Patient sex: M
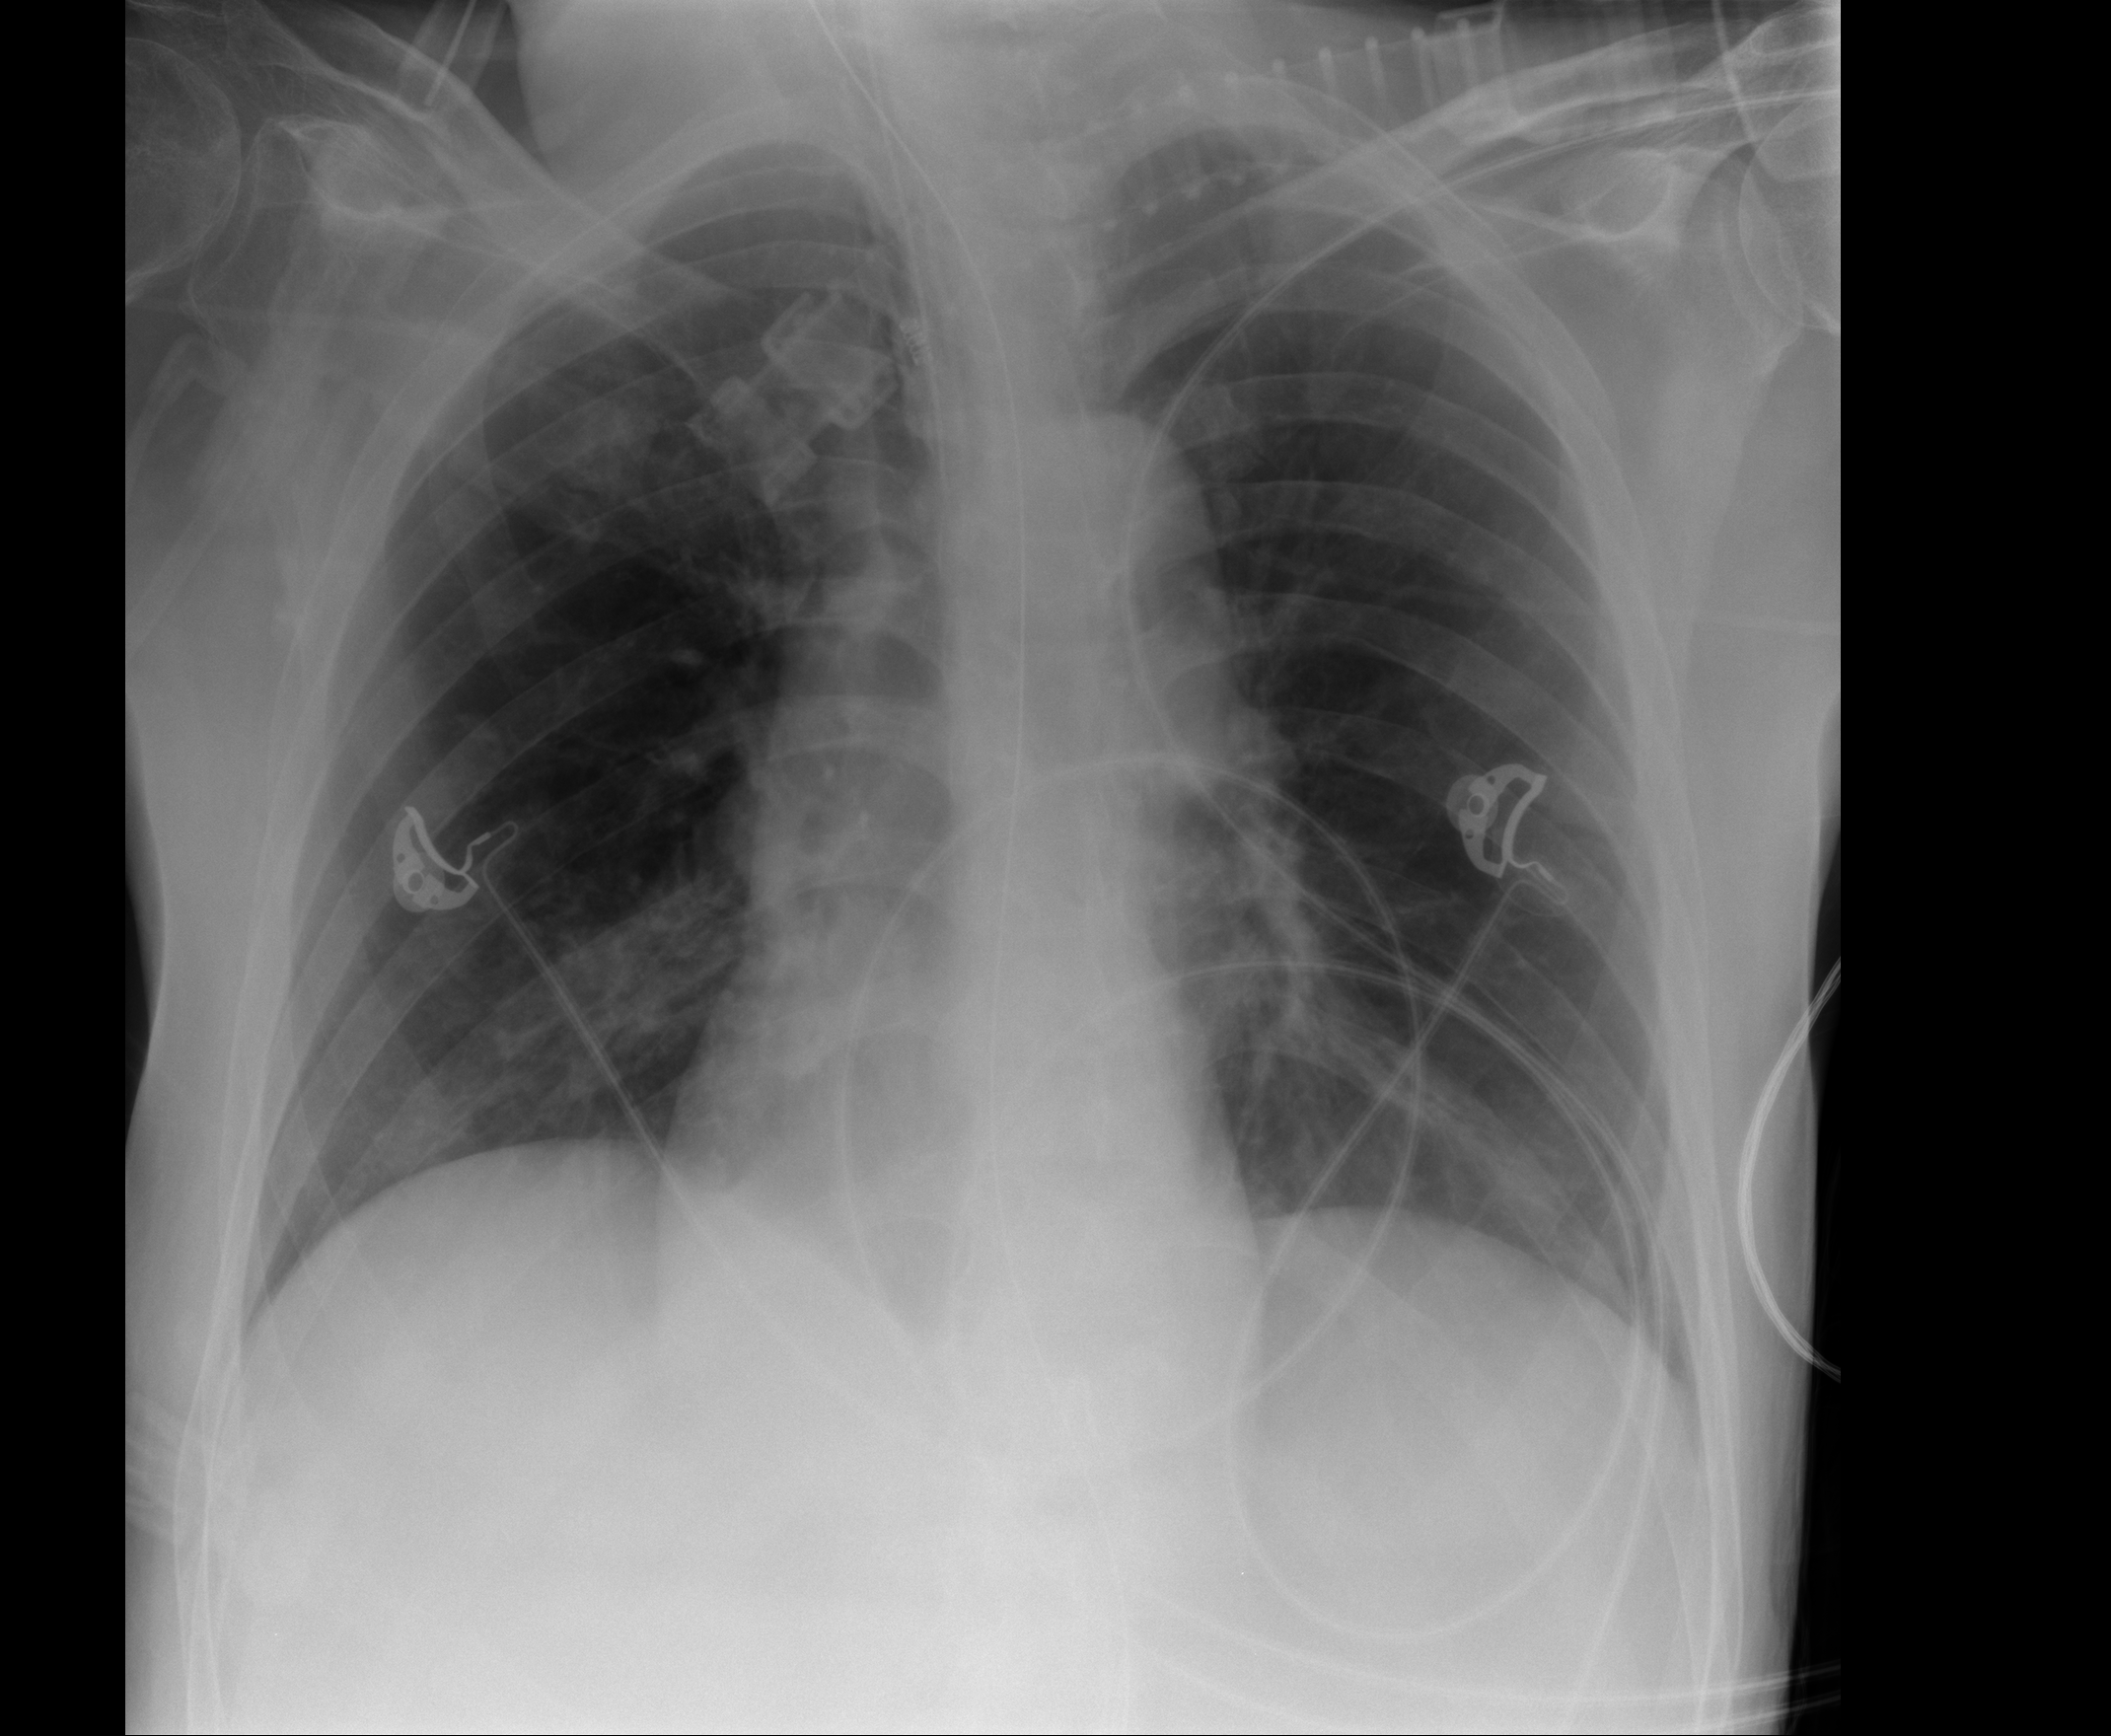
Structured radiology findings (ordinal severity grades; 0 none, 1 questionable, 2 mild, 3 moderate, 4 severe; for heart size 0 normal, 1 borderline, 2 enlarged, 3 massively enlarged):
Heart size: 0
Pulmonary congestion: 0
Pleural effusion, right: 0
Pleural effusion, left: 0
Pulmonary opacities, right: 1
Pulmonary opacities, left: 0
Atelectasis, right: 0
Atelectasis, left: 1